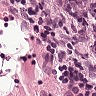
Metastatic tissue present: yes